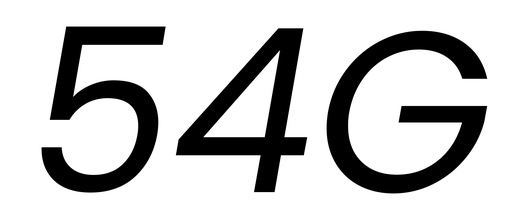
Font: Poppins-Italic